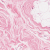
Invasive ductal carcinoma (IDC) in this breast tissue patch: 0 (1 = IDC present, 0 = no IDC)